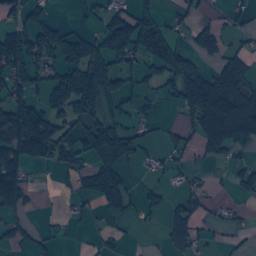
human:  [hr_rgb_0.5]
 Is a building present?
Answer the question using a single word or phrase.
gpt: yes

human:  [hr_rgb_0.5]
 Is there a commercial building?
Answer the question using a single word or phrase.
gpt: yes

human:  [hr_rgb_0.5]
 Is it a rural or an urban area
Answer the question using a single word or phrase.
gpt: rural

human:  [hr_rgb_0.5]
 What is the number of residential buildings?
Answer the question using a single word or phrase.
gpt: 215

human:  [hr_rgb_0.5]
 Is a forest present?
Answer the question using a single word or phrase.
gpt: yes

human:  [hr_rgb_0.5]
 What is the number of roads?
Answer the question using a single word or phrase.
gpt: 137

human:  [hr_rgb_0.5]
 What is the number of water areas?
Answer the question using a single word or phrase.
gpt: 30

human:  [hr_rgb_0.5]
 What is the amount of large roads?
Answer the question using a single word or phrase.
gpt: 0

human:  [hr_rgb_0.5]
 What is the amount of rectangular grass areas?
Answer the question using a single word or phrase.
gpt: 13

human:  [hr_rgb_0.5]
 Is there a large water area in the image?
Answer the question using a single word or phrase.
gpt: yes

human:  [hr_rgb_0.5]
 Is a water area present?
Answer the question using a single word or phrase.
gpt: yes

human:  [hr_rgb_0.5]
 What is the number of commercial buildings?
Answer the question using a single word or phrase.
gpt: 2

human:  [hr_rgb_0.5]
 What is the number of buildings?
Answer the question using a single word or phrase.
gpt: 219

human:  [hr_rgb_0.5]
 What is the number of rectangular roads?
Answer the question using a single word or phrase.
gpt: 0

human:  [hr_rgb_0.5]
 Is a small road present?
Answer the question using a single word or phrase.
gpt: yes

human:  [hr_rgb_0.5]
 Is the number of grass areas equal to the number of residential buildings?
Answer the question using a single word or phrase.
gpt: no

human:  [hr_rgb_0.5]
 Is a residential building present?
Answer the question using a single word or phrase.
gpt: yes

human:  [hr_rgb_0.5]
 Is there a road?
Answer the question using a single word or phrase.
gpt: yes

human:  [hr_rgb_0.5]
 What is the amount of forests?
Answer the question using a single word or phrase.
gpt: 213

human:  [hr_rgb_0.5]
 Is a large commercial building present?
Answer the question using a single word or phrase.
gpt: no

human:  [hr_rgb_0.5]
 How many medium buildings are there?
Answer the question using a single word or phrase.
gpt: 4

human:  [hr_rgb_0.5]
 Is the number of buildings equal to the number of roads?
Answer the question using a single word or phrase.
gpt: no

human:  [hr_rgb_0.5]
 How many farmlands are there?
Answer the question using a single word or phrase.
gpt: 50

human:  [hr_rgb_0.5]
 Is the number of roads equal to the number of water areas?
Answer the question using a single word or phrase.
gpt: no

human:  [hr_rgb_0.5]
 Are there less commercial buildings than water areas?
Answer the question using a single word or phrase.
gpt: yes

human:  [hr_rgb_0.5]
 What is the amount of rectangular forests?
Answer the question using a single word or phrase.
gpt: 28

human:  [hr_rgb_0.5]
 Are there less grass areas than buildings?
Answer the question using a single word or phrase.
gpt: no

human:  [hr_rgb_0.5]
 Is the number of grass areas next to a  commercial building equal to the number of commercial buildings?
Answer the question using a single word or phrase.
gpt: no

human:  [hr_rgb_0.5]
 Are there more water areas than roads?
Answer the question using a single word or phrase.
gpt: no

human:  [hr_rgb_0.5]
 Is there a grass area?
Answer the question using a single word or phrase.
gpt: yes

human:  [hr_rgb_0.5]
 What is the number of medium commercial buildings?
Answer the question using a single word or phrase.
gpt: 0

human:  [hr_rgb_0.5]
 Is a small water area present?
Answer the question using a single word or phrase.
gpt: yes

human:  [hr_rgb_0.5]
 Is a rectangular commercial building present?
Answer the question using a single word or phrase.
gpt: yes

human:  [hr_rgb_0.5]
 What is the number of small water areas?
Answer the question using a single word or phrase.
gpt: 18

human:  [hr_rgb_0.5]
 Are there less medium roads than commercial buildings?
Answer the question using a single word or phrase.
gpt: yes

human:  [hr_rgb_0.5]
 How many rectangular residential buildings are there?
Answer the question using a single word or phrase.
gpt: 158

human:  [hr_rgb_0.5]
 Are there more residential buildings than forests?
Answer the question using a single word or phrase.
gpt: yes

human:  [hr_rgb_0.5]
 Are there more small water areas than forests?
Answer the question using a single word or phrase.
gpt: no

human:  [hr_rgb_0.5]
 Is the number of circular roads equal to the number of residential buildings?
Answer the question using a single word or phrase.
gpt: no

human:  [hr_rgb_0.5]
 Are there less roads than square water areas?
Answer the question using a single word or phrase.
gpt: no

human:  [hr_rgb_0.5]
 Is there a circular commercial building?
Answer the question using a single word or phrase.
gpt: no

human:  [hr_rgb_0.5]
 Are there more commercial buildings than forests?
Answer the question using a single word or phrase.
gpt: no

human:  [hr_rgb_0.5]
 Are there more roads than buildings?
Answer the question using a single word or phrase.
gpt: no

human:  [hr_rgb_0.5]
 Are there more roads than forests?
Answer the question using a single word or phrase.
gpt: no

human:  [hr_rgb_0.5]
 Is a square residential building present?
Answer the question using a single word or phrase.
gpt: yes

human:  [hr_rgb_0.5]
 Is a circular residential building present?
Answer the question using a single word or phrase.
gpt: yes

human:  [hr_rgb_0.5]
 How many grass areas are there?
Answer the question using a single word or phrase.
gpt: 149

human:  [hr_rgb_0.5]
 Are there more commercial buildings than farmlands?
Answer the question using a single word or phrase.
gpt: no

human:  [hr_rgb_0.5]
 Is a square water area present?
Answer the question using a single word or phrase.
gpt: yes

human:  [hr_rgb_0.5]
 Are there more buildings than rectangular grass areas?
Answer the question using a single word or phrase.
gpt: yes

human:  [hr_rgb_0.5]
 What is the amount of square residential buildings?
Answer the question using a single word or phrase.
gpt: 1

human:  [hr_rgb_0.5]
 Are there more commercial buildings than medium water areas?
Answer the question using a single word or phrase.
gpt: yes

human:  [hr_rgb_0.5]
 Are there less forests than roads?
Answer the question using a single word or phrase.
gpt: no

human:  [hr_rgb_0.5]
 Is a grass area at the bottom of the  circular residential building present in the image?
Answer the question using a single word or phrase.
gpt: yes

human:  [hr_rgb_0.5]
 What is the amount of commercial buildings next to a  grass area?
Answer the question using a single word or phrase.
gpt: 2

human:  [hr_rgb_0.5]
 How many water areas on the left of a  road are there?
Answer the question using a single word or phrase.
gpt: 30

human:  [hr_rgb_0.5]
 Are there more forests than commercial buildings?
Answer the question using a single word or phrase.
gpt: yes

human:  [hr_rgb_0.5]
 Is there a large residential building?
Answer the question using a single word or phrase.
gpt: no

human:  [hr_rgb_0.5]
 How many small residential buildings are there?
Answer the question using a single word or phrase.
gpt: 211

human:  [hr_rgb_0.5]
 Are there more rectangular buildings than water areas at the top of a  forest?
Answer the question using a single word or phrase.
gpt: yes

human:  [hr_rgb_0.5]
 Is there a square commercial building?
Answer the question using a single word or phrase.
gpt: no

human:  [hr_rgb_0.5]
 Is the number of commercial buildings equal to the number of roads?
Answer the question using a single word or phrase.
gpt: no

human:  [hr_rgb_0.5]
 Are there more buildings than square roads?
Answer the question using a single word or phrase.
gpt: yes

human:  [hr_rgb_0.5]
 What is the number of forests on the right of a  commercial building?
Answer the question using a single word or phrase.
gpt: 192